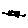
Label: line